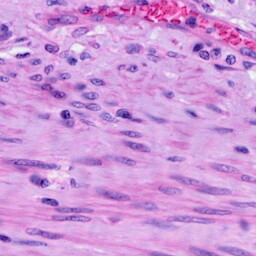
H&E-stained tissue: Cervix